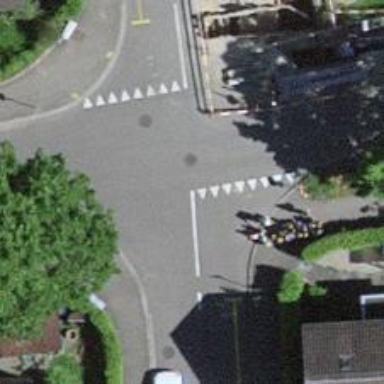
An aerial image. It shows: Road with "give way" sign.